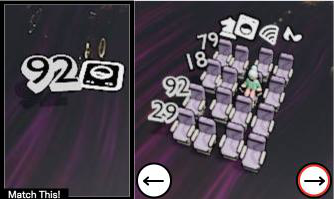
Task: seats
Answer: no